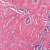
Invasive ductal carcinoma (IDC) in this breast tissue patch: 0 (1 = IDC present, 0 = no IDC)